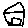
Label: house